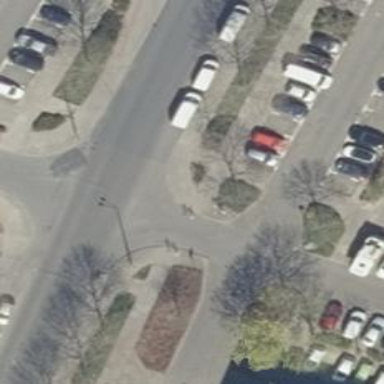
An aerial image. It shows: Unmarked crossing on the road.